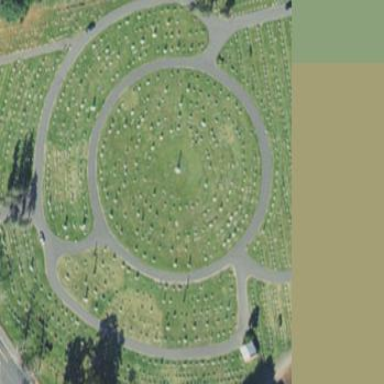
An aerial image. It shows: Cemetery area categorized as "Cemetery".